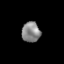
Tissue: prostate
Cell type: Myeloid cells
Senescence score: 0.7228
Nuclear area (px): 369
Mean DAPI intensity: 134.173